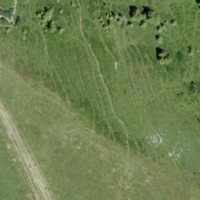
EUNIS habitat code: 23
Species observed at this site:
Rhododendron ferrugineum
Arnica montana
Bartsia alpina